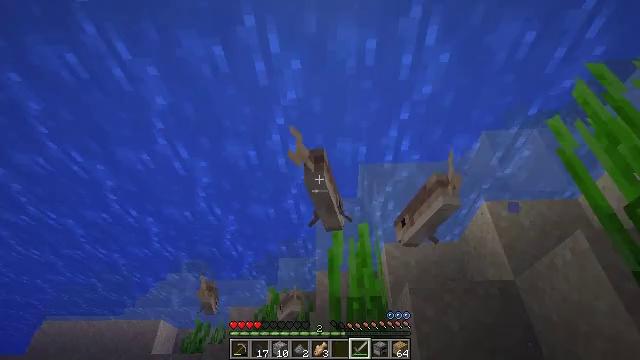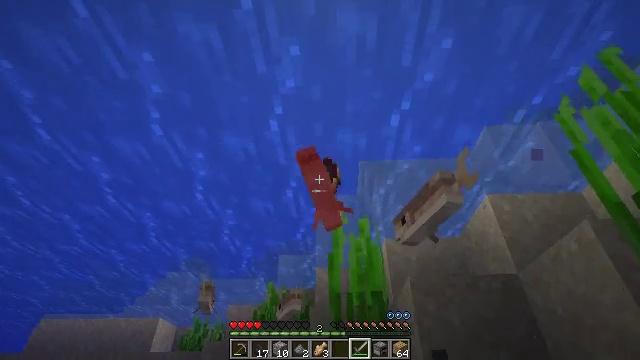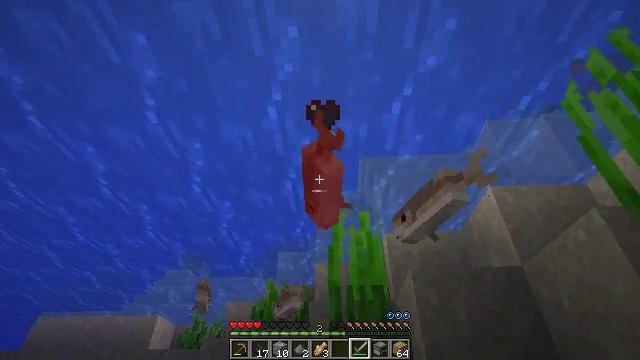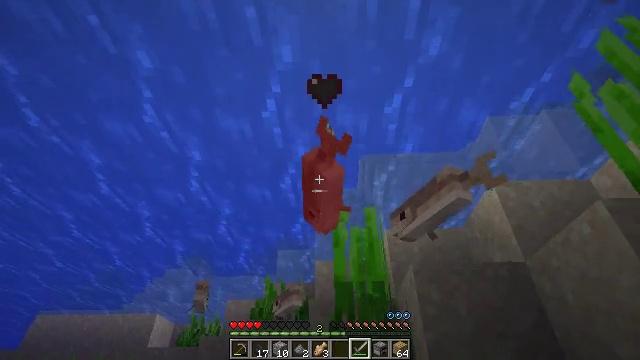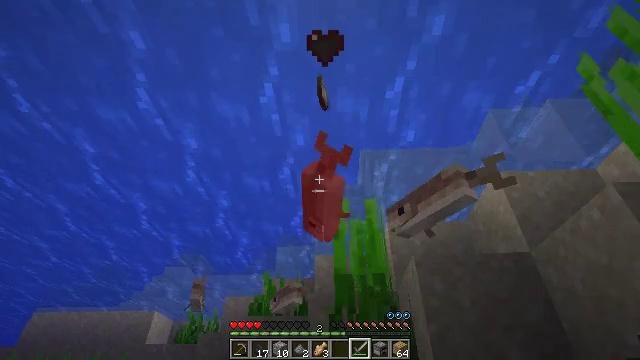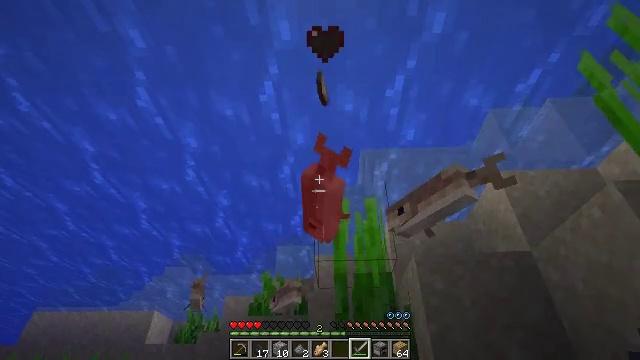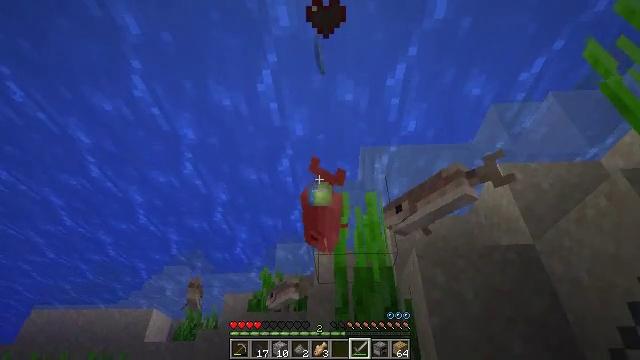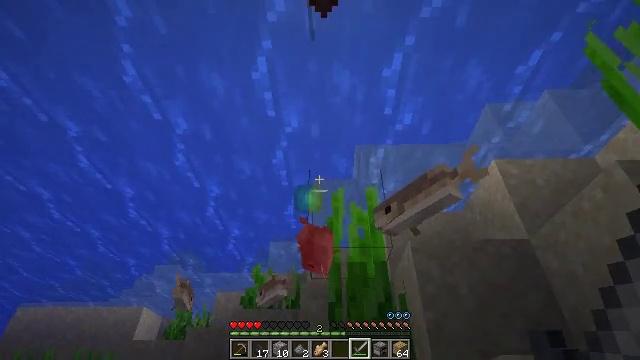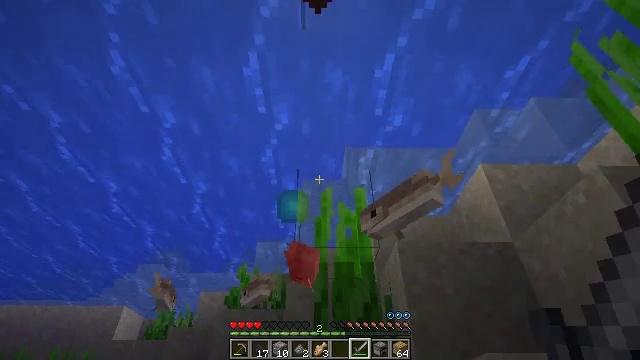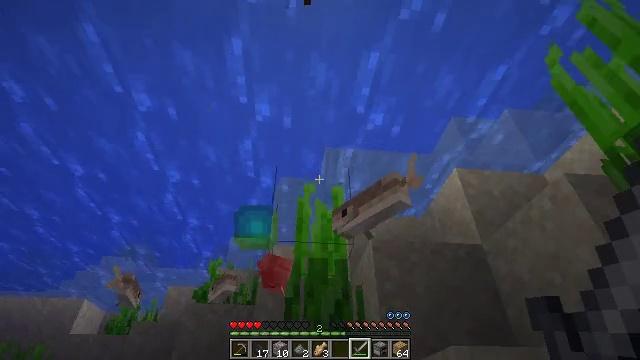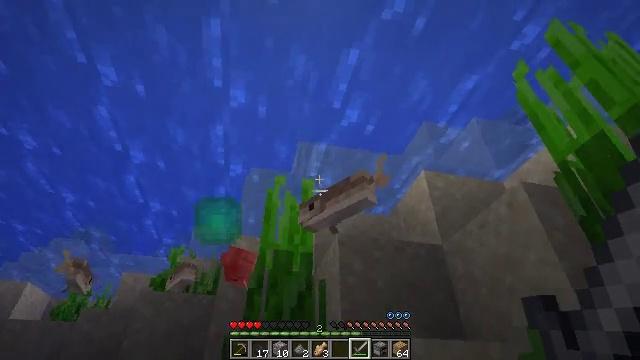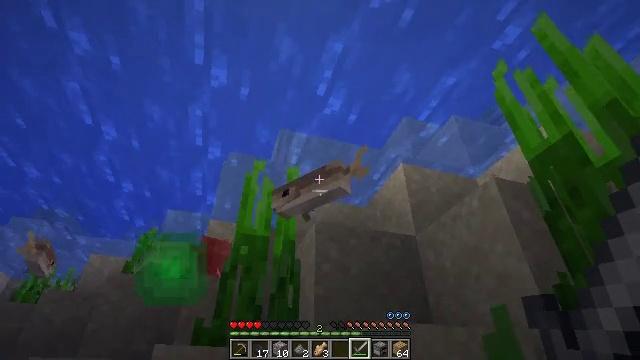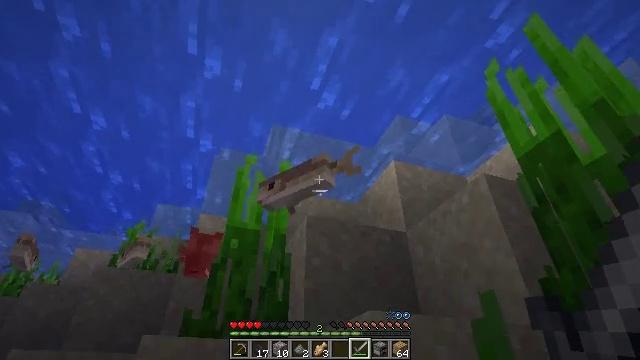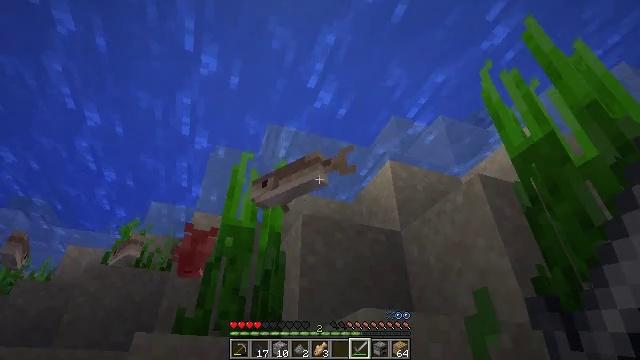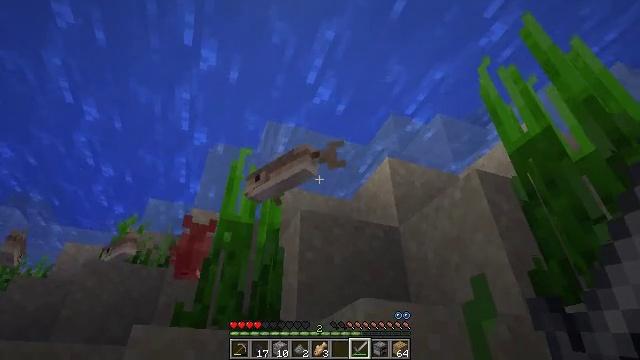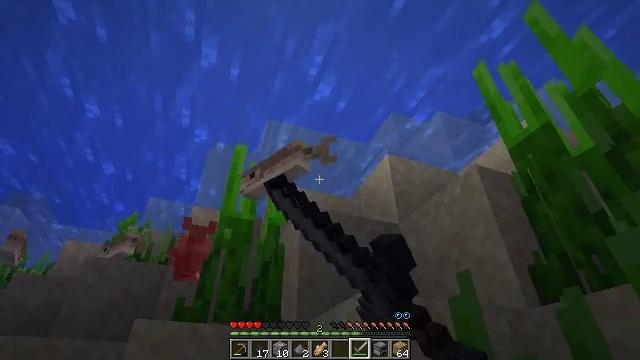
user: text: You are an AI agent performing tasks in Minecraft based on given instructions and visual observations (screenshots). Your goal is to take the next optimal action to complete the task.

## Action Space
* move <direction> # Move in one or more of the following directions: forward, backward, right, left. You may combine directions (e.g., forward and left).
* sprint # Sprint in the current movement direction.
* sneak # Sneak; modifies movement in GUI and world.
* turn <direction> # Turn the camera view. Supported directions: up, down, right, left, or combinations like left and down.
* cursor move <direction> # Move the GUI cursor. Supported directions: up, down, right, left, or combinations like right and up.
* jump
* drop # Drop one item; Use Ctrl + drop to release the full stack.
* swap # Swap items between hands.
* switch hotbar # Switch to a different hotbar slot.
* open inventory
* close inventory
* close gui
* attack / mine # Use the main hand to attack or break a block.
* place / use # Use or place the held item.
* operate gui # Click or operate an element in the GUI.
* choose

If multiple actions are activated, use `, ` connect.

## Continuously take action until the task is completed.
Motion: motion action
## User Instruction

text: Attack the underwater area to get tall seagrass.
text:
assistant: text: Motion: move forward
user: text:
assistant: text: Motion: move forward
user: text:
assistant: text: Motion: move forward
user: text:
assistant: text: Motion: move forward
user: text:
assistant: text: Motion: no_op
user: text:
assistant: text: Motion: no_op
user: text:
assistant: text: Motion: turn right
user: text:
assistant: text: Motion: turn right
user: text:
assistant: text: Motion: turn right
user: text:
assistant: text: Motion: turn right
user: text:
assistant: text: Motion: turn right and down
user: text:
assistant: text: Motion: turn right
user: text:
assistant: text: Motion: turn right
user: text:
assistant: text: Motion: attack / mine
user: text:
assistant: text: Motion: attack / mine
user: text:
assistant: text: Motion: move forward, attack / mine
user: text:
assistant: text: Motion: move forward
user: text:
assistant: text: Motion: move forward
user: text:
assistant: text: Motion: move forward, turn left and up
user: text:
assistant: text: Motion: move forward, turn left and up
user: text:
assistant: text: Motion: move forward, turn left and up
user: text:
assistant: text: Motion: move forward, turn left
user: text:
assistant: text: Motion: move forward
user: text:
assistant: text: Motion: move forward, turn left, attack / mine
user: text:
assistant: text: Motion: move forward, turn left, attack / mine, jump
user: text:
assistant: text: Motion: move forward, turn left, attack / mine, jump
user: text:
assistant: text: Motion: move forward, turn left, jump
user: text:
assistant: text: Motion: move forward, turn left, jump
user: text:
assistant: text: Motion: jump